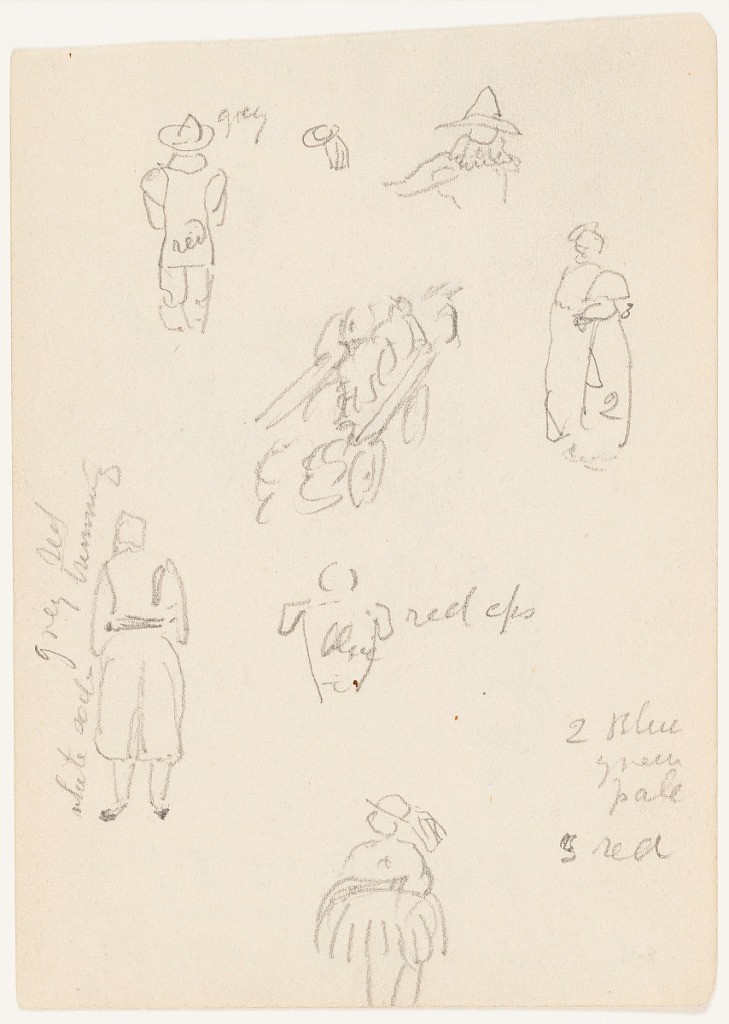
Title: Figure Sketches and a Cart, Switzerland
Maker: Frederic Edwin Church, American, 1826–1900
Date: August 1868
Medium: Graphite on white wove paper; verso: graphite
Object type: Drawing
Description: Figure sketches shownig six partial and complete figures in Switzerland viewed from behind. Unclear who is man, woman, or child. Most are adorned in pointed hats and tall socks. A laden wagon is visible at center.

Verso: Figures sketches showing four individuals--likely children--in various outfits, one with a pointed hat and another with a wig. At center right, three pieces of laundry hang on a clothesline.